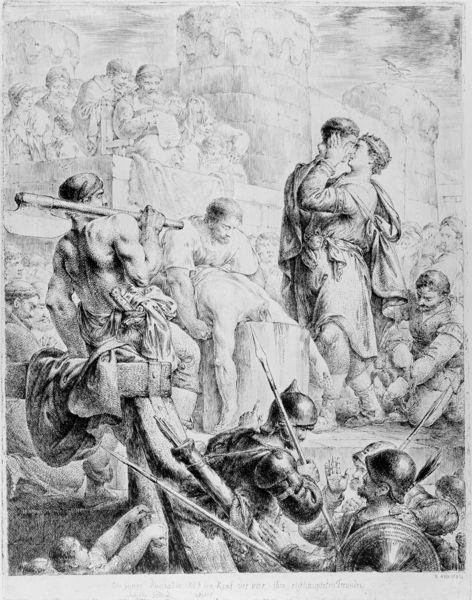
Titel: Der junge Konradin küßt den Kopf seines enthaupteten Freundes
Künstler: Bernhard Rode
Standort: Kiel
Institution: Kunsthalle zu Kiel der Christian-Albrechts-Universität
Schlagwörter: dunkel, feder, gruppe, himmel, kampf, kopf, kämpfer, körper, mann, nackt, schatten, weiß, wolken, menschen, sitzen, frau, grau, hell, hintergrund, holz, licht, männer, rücken, schwarz, skizze, stuhl, szene, zeichnung, anlage, gürtel, schloss, tuch, leute, rock, mütze, alte, arm, arme, bibel, enthauptet, enthauptung, falten, geschichte, halten, henker, hinrichtung, historie, köpfen, leiche, stehen, steine, tod, tot, toter, hügel, spiegelung, wind, gewand, kind, paar, personen, krone, rechts, schultern, kinder, stock, turm, garten, beine, bein, kuss, küssen, liebe, umarmung, zuschauer, mauer, grafik, graphik, gewalt, krieg, schlacht, unruhe, historienbild, könig, lanze, soldaten, muskeln, glanz, metall, balken, knie, zinnen, befestigung, schild, mond, antike, burg, kreuz, türme, festung, druck, schwarzweiss, viele, druckgrafik, schraffur, radierung, stich, knüppel, militär, schwert, schwerter, uniform, waffen, gemetzel, knien, leichen, soldat, tote, bleistift, helm, entwurf, ritter, rüstung, römer, liebespaar, weß, helme, harnisch, leib, ende, jesus, brief, axt, hilfe, muskel, kniend, liebende, krieger, lanzen, trog, leicht, speer, speere, stange, aufklärung, block, kupferstich, beil, keule, köcher, mystik, fackel, schwar, sklaven, kopflos, pfeile, details, vollmond, holzbock, zeichnungen, cäsar, rundturm, schil, grausam, haxe, germanien, holzklotz, judas, soladaten, ertrinken, babylon, cesar, gewühl, unzucht, männergesellschaft, vergewaltigung, bruderkuss, holzblock, zuschuer, krie, bergung, vornübergebeugt, kämfer, mau, richtbaum, spab, all'antica, bibeo, babylin